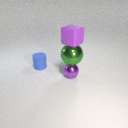
large green metal sphere above small purple metal sphere